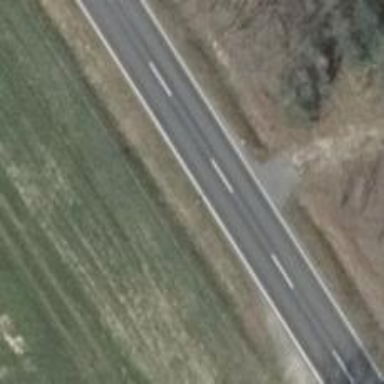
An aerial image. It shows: Secondary road with asphalt surface.